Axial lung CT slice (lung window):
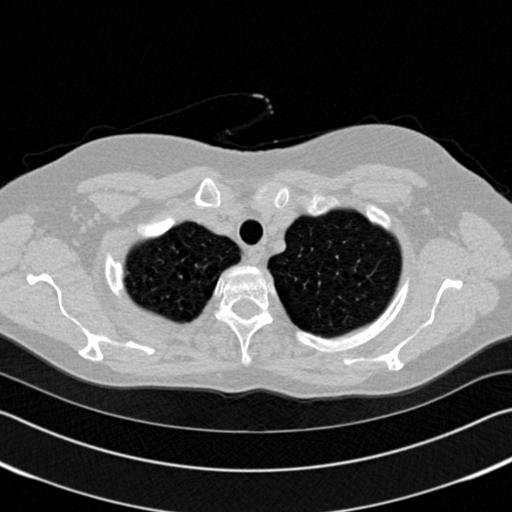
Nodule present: no